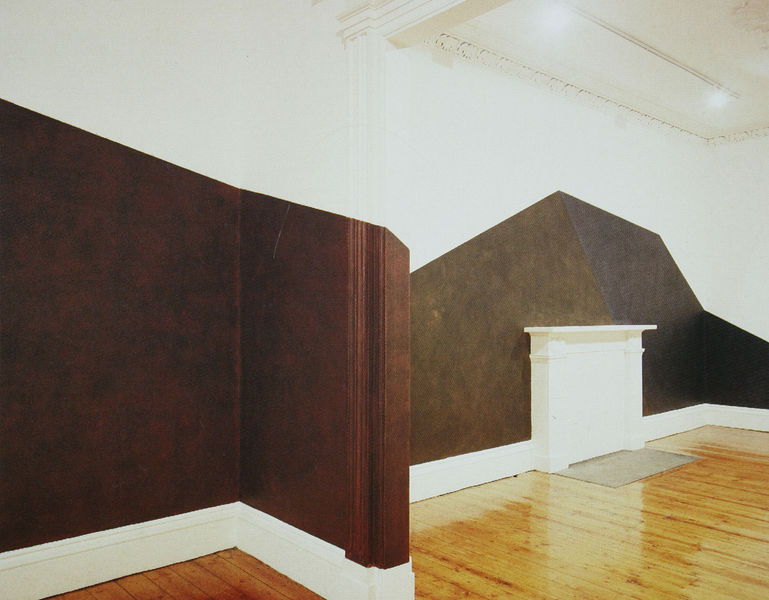
Titel: Installation Graeme Murray Gallery, Edinburgh - Continuous forms
Künstler: Sol Lewitt
Schlagwörter: weiß, braun, holz, raum, schwarz, wand, kamin, parkett, stuck, galerie, wände, groß, ausstellung, museum, wandbild, lewitt, installation, laminat, wandfarbe, w, austellungsraum